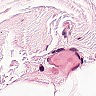
Metastatic tissue present: no